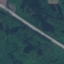
Label: Highway